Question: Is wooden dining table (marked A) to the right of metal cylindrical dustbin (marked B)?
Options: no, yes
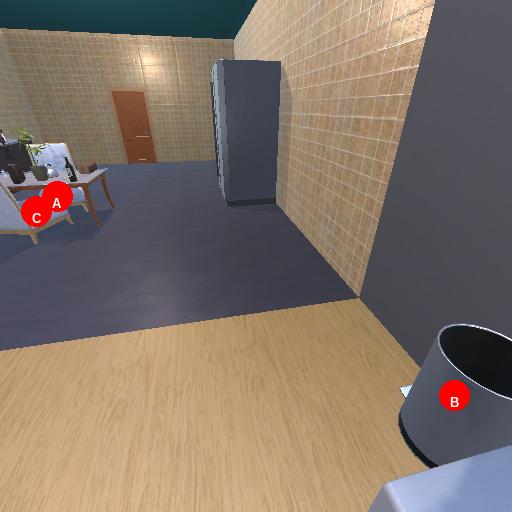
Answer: no